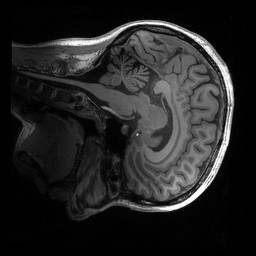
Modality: T1w
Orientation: sagittal
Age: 24
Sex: female
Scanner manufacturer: siemens
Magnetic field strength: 6.98 T
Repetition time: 2.53 s
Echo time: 0.00176 s